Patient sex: M
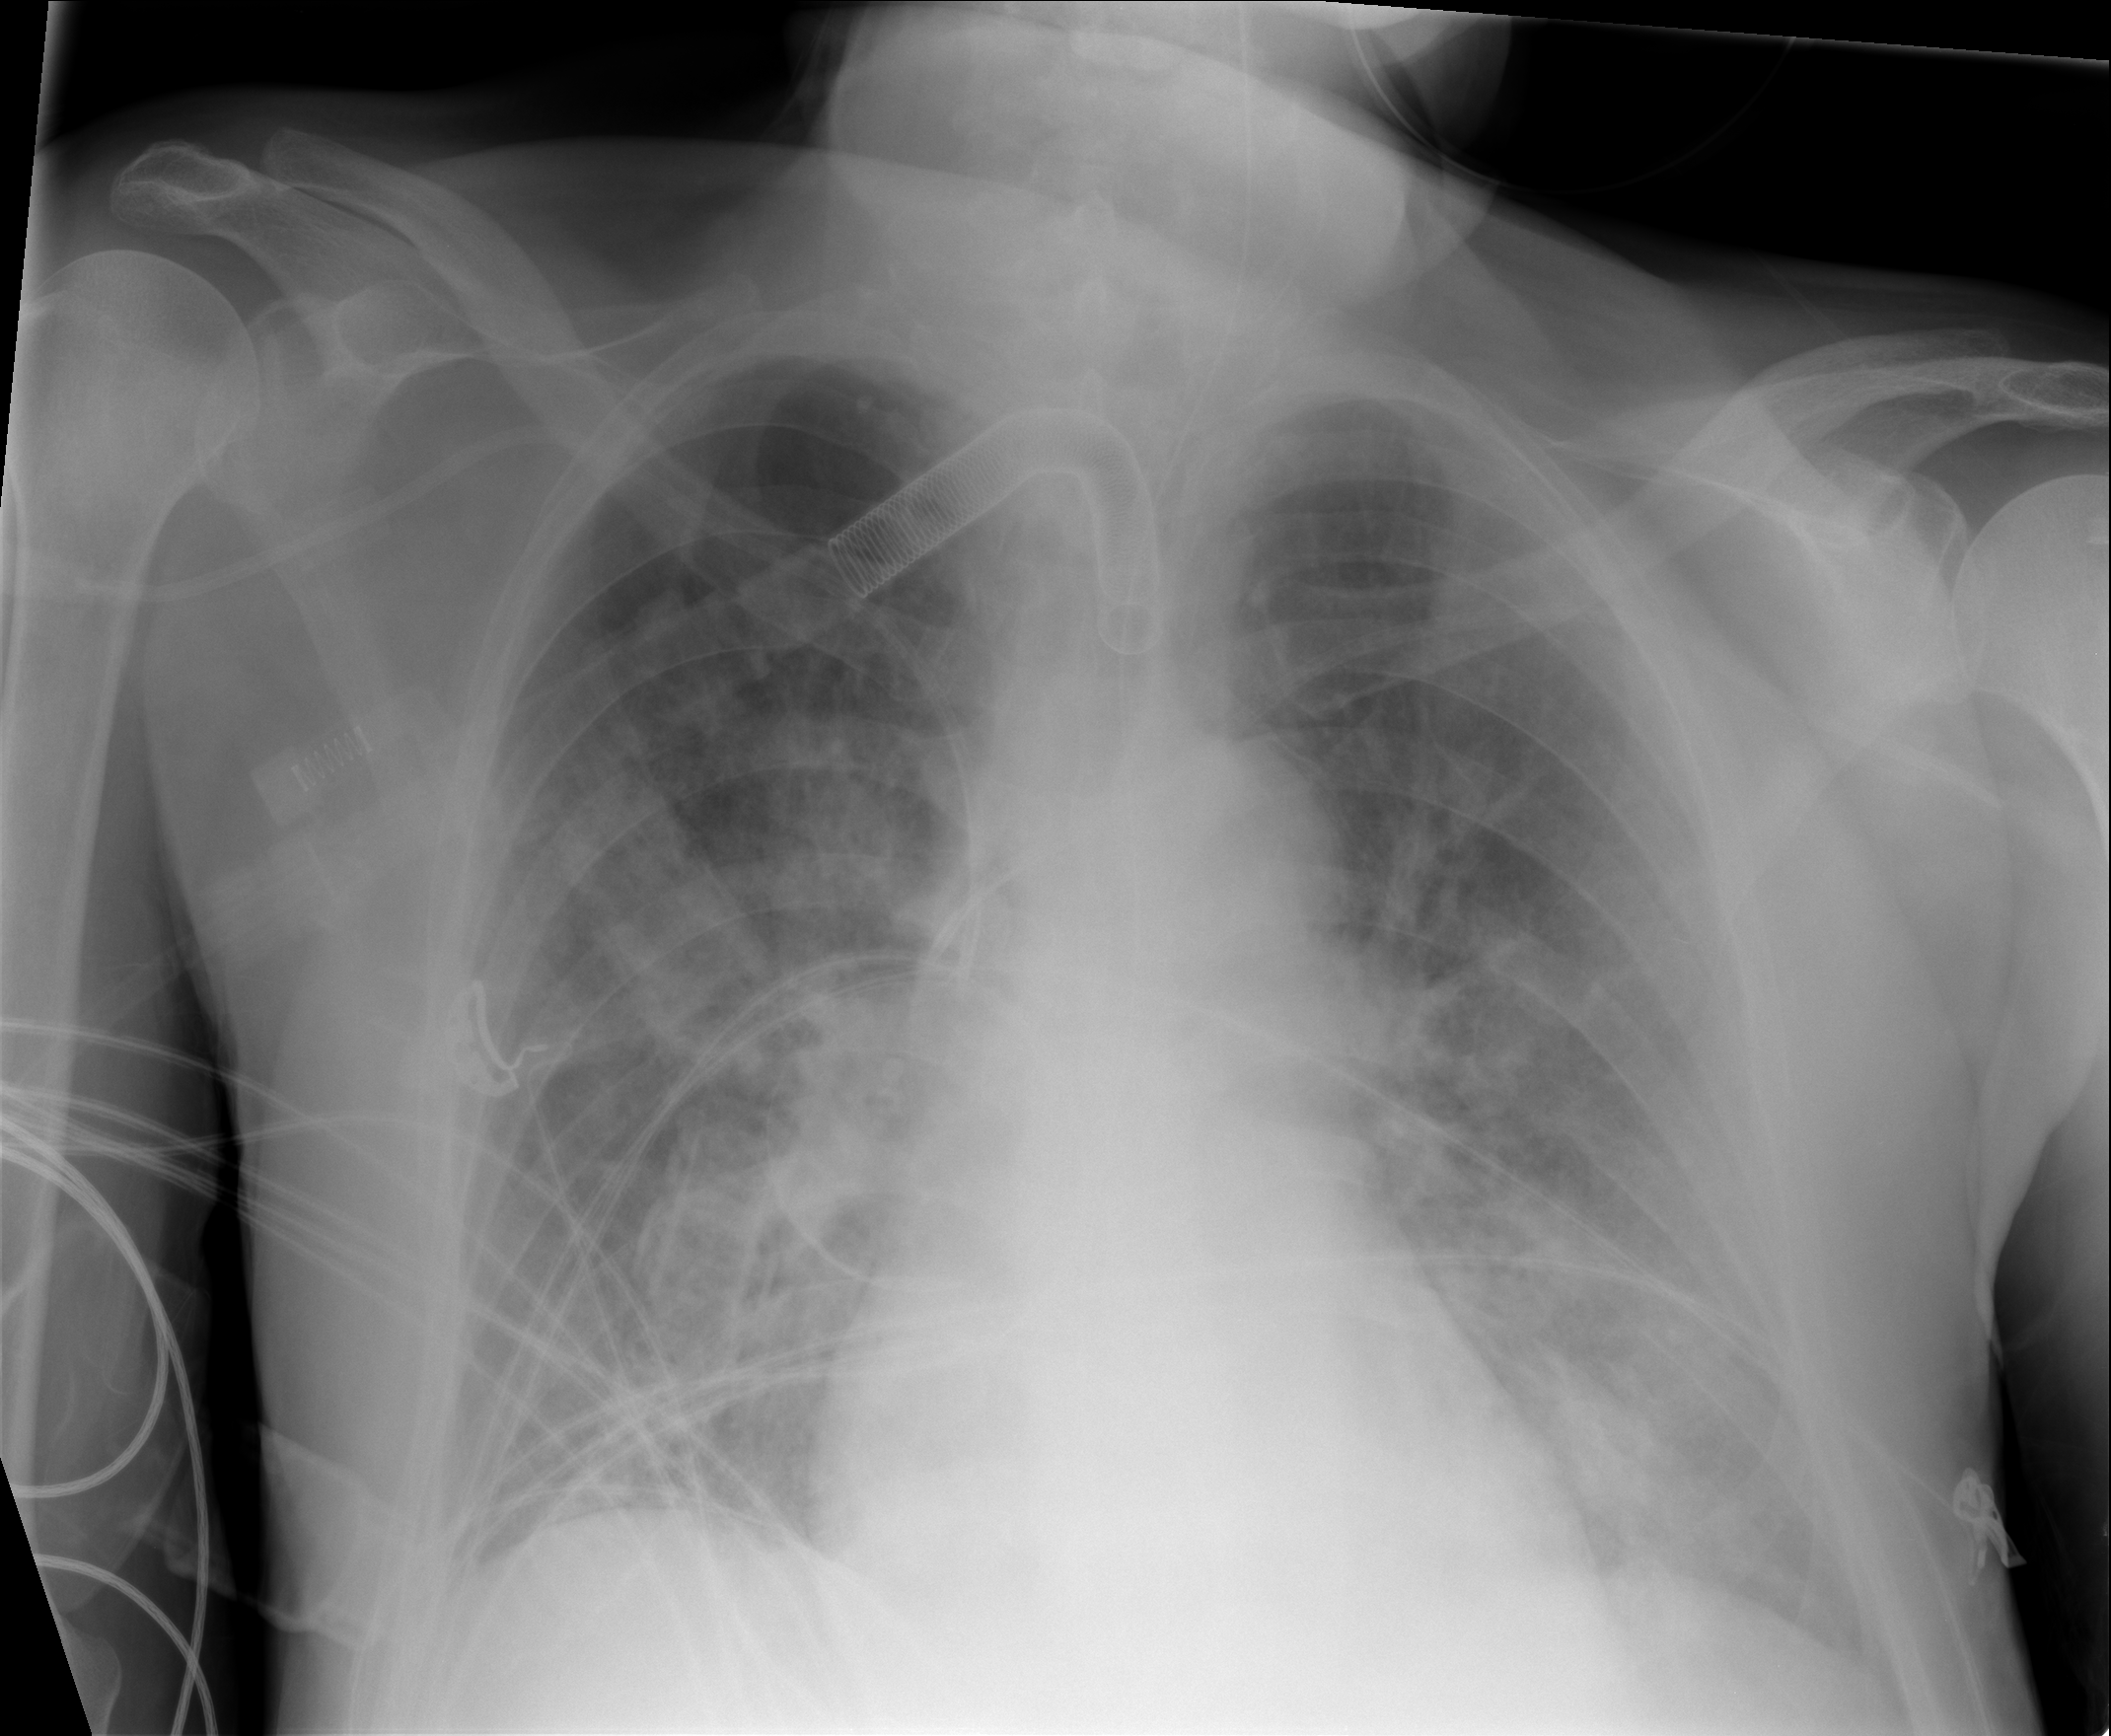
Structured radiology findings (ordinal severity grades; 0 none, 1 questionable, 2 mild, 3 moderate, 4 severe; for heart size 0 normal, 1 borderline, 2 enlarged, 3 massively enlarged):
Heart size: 1
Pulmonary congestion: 2
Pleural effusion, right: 1
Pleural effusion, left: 0
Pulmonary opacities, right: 3
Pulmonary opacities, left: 3
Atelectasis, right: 2
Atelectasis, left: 2